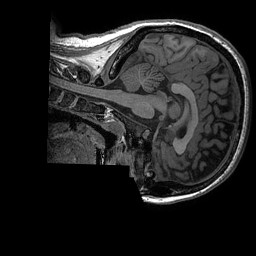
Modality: T1w
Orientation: sagittal
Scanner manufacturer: ge
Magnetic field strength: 3 T
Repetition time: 0.008156 s
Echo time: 0.00318 s